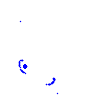
Particle: pion